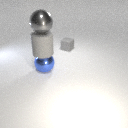
small gray rubber cube to the right of large blue metal sphere